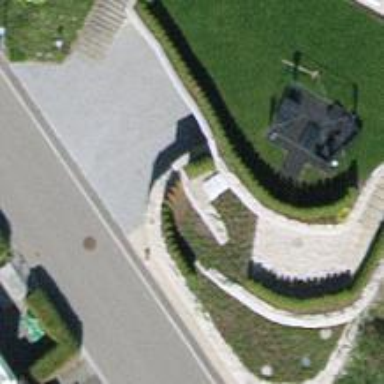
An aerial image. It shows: Hedge barrier.